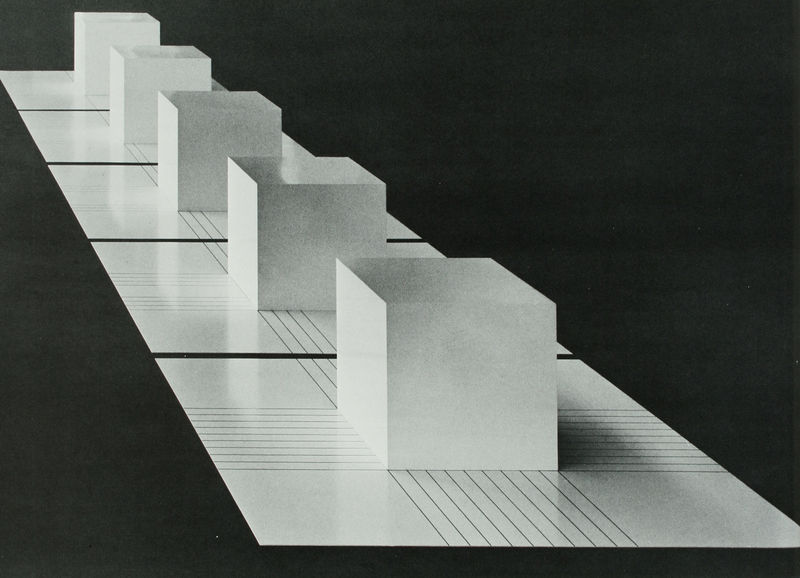
Titel: Cubes with hidden Cubes
Künstler: Sol Lewitt
Standort: Zollikerberg (Schweiz)
Institution: Sammlung FER
Schlagwörter: schatten, weiß, grün, licht, raum, schwarz, architektur, fünf, felder, perspektive, fläche, linien, abstraktion, foto, fotografie, minimalismus, linie, blanc, noir, würfel, quadrate, quader, objekt, lewitt, quadrat, kuben, installation, parallelen, parallele, kubus, zehn, planquadrate, liter, linen, sol lewitt, parallellen, minimal art, rauminstallation, abwicklung, cinq, cubes, lines, schwarz wei fotografie